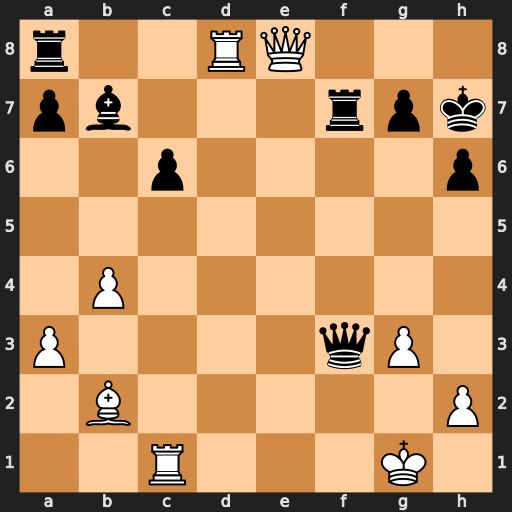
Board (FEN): r2RQ3/pb3rpk/2p4p/8/1P6/P4qP1/1B5P/2R3K1
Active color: w
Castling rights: -
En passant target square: -
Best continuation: Qg8+ Kg6 Rd6+ Rf6 Rxf6+